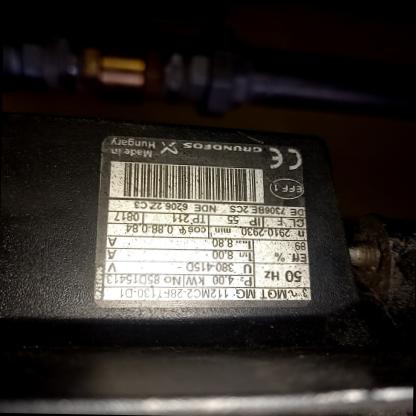
Klasa: tabliczka-znamionowa